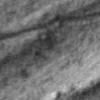
Label: no_change